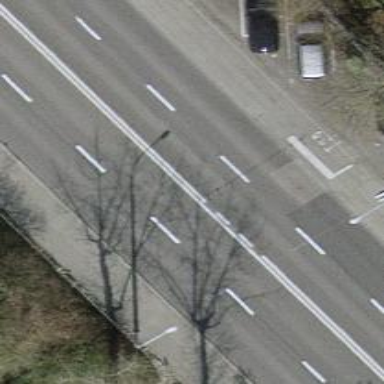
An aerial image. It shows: Primary highway with trolley wires overhead. The surface of the road is asphalt.